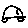
Label: car